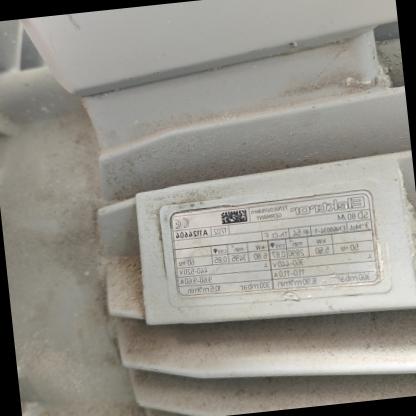
Klasa: tabliczka-znamionowa